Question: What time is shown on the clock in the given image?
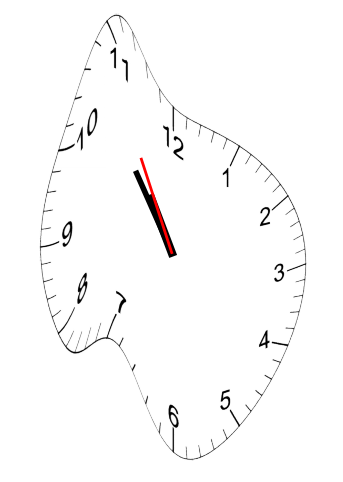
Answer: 10:53:55